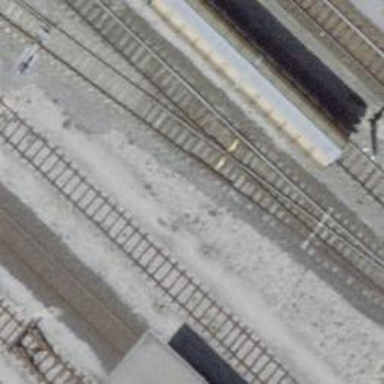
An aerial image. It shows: Single-track railway yard.